Question: With my HTC Mozart, I downloaded an app called 'Stocks' which basically looks after stocks (nasdaq etc...).
The charts/graphs look very nice and I'm wonder how I can do something similar. Here's a picture of the graph:

I see 3 colors:
- above the curve (the background)
- the curve itself
- below the curve
Are there any free/open resources that can help me draw graphs like this? Any blog posts or links are welcome!
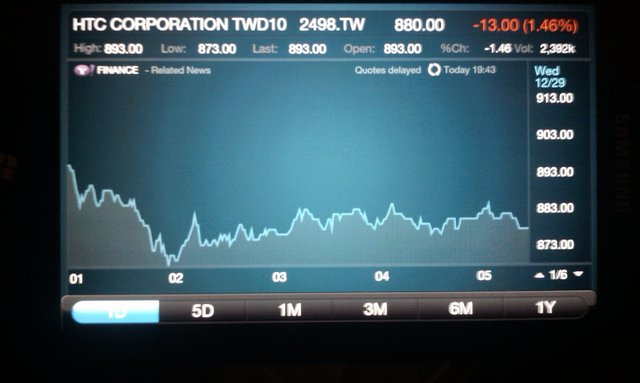
Answer: You can use the Chart controls from the Silverlight Toolkit, as described in <URL>.
Visifire also offer a <URL>.